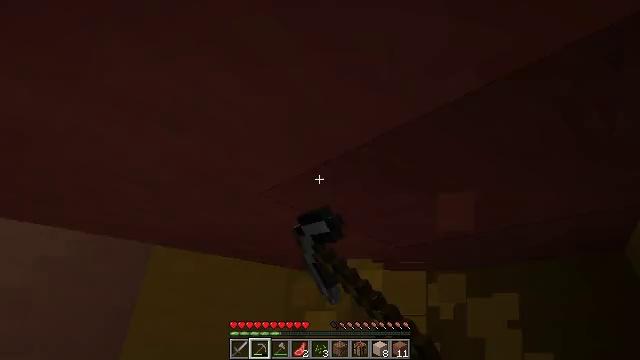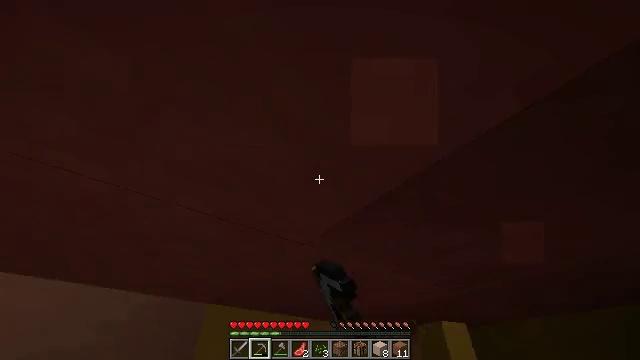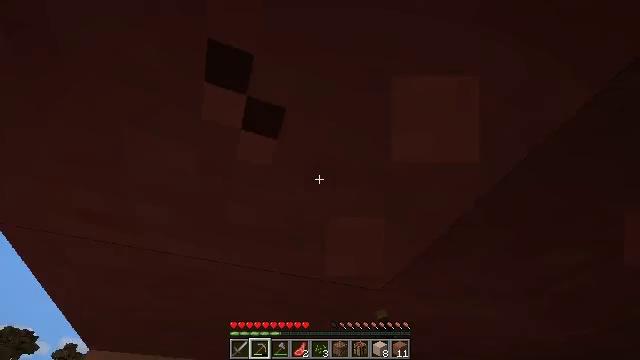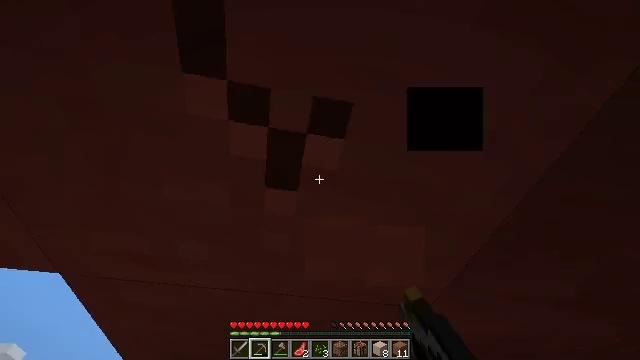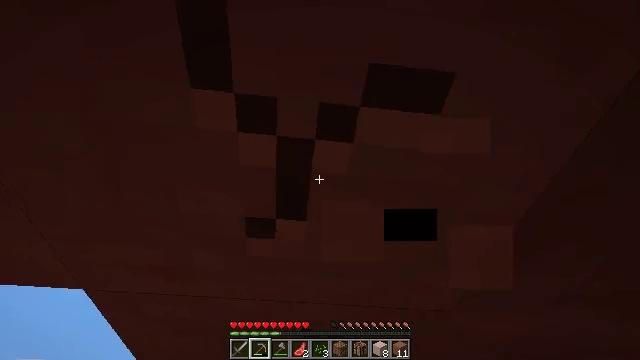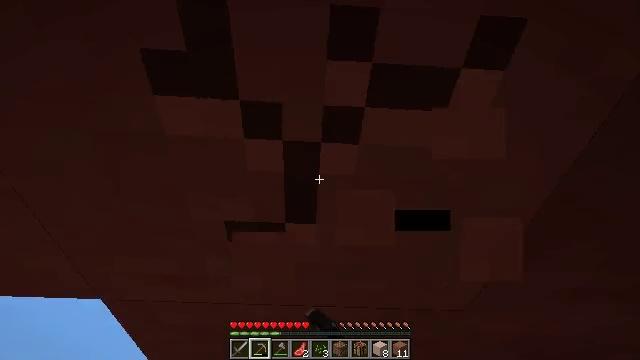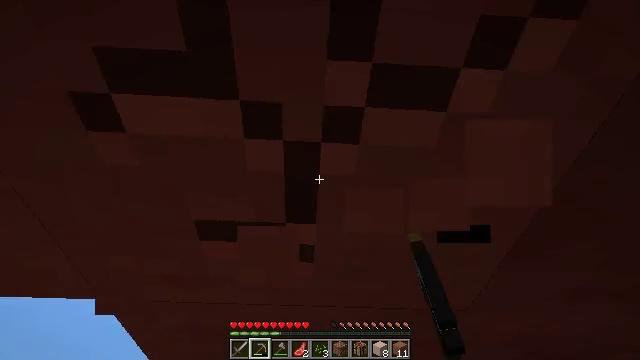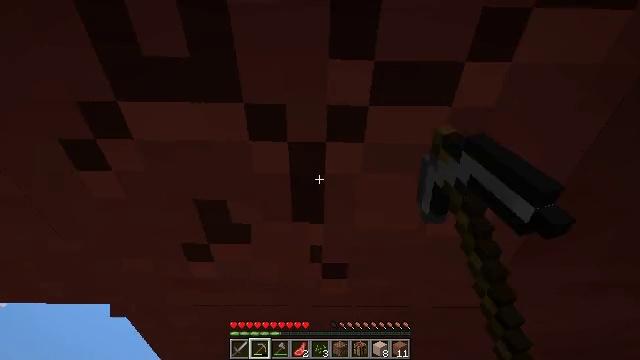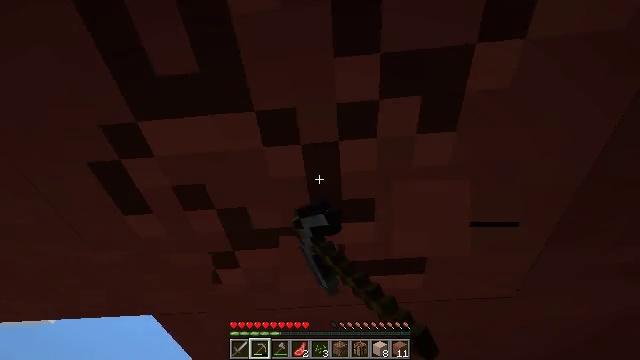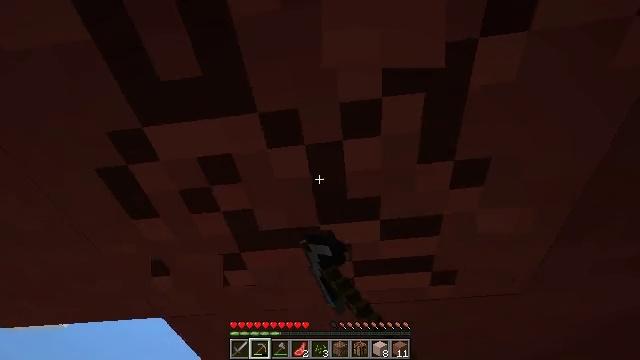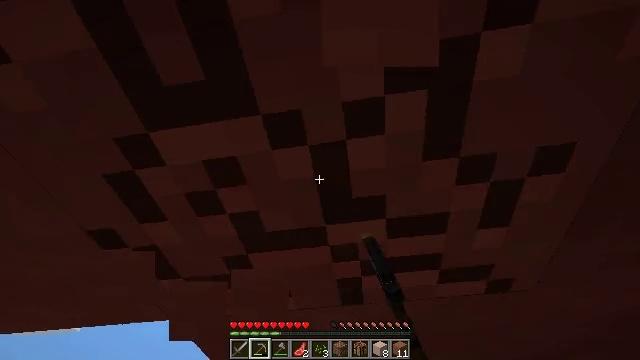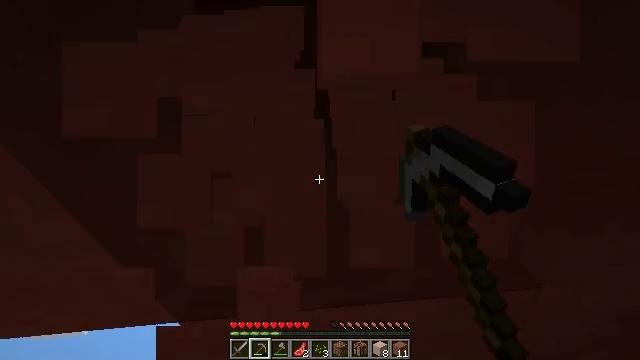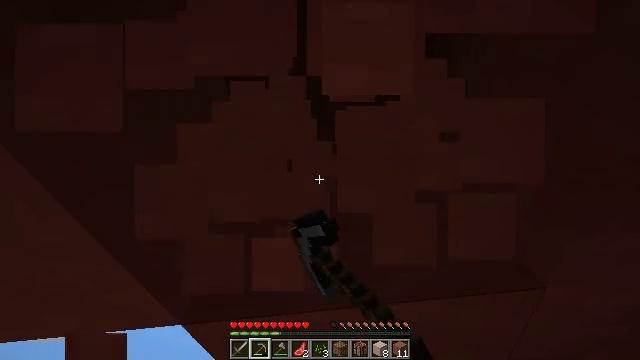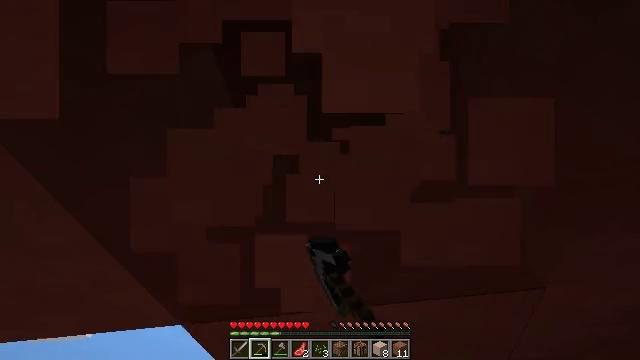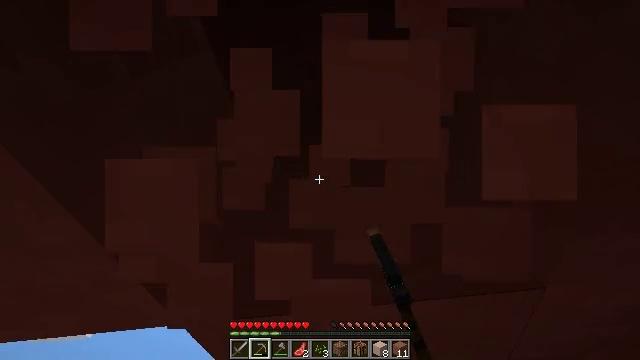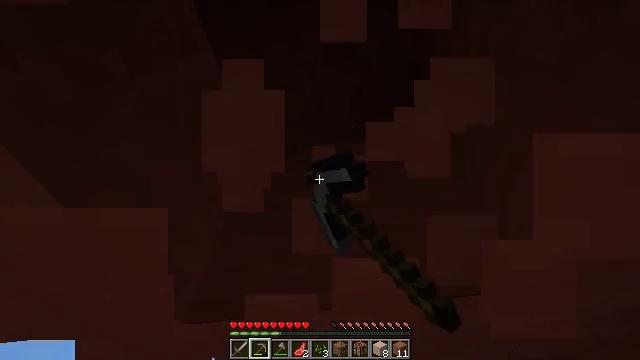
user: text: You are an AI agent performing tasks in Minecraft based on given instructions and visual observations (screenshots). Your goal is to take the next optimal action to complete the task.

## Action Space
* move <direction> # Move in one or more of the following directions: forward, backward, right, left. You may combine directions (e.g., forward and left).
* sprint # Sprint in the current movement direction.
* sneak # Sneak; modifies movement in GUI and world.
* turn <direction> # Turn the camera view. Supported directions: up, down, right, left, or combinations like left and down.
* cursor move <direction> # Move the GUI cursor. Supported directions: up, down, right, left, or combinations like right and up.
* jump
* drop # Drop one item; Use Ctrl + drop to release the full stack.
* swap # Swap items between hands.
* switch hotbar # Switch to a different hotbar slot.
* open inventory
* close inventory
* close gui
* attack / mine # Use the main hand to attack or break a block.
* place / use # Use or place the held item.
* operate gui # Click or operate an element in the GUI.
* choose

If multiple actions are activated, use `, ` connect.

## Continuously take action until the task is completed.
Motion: motion action
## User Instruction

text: Get red terracotta by mining.
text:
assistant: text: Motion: turn left and up, attack / mine
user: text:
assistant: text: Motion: turn left and up, attack / mine
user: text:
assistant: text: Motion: turn left and up, attack / mine
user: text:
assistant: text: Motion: turn left and up, attack / mine
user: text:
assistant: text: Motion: turn left, attack / mine
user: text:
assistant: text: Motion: attack / mine
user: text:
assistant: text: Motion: turn left, attack / mine
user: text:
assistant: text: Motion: turn left, attack / mine
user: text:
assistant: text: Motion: turn left, attack / mine
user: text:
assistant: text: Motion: turn left, attack / mine
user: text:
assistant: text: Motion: turn left, attack / mine
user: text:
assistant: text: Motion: attack / mine
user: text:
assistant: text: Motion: attack / mine
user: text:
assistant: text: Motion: attack / mine
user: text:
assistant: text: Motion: attack / mine
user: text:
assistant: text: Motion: attack / mine
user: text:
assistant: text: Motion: attack / mine
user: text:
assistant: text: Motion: turn right and down, attack / mine
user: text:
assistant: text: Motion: turn right and down, attack / mine
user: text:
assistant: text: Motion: turn down, attack / mine
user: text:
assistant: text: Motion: turn down, attack / mine
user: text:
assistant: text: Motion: attack / mine
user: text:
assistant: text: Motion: attack / mine
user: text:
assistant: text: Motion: attack / mine
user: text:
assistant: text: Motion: attack / mine
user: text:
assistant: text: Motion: attack / mine
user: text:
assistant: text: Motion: attack / mine
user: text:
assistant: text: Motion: attack / mine
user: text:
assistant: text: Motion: turn down, attack / mine
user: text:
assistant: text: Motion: turn down, attack / mine